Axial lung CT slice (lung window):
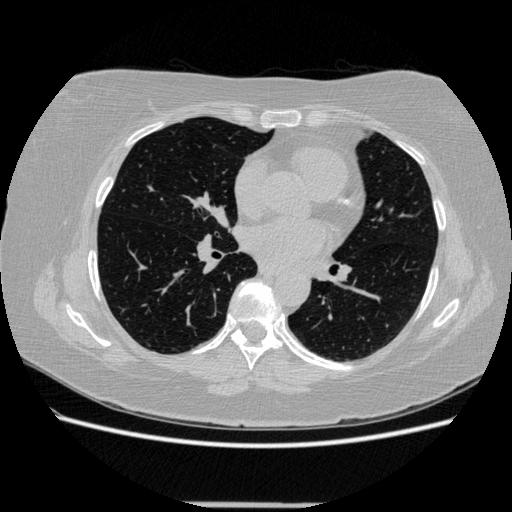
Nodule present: no